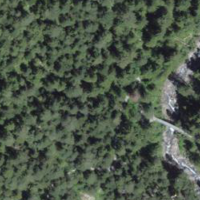
EUNIS habitat code: 45
Species observed at this site:
Hippocrepis emerus
Angelica sylvestris